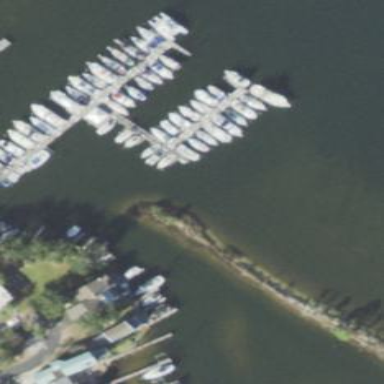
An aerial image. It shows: Marina on leisure land.